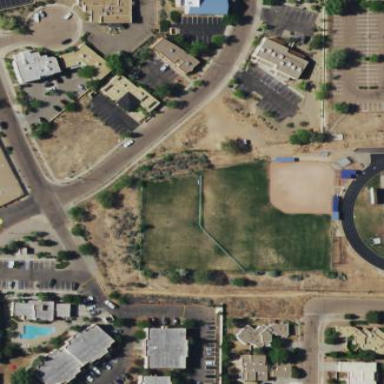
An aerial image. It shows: Grass pitch designated for softball.